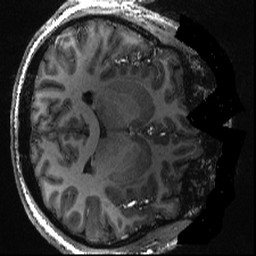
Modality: T1w
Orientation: axial
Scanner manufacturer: siemens
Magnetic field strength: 6.98 T
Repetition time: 2.6 s
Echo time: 0.00343 s